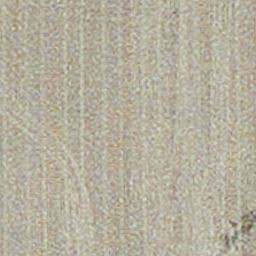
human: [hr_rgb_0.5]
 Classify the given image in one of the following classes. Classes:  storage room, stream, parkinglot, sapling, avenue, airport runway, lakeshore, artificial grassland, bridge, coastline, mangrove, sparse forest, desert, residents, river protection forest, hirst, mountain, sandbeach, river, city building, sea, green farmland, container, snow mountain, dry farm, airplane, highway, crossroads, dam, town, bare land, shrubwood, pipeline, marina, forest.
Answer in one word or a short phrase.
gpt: dry farm